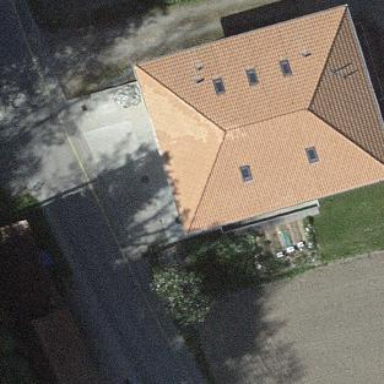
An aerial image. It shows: Detached building with hipped roof.